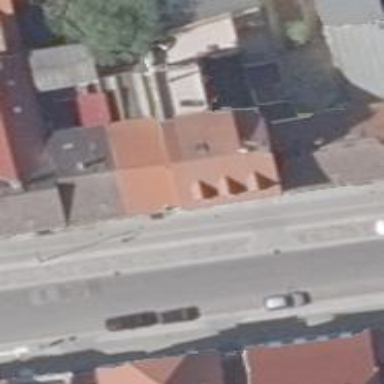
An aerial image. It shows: Beauty shop.